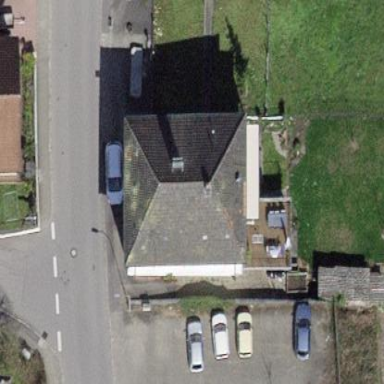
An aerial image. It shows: Hipped-roof building with apartments.